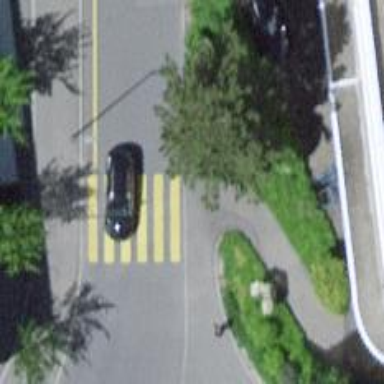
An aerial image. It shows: Marked crossing with zebra stripes on the road.